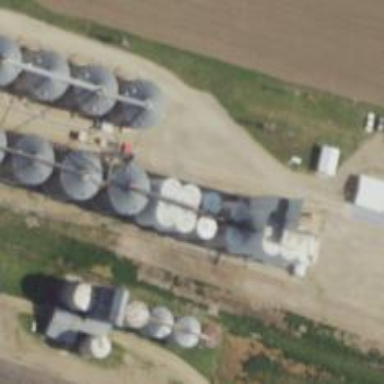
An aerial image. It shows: Silo.